Вам может понадобиться интеграл: $$\int \frac{dx}{\sqrt{a^2 + x^2}} = \mathrm{arth} \frac{x}{\sqrt{a^2+x^2}} + C,$$ где $\mathrm{arth} \,y$ обозначает обратный гиперболический тангенс числа $y$.
Диск радиусом $R$ заряжен поверхностной плотностью заряда $\sigma_R$. Определите потенциал $\varphi(y)$ в точке на оси на расстоянии $y$ от центра диска. Потенциал равен нулю на бесконечности.
Два таких диска радиусом $R$ заряжены поверхностной плотностью заряда $\sigma_R>0$ находятся параллельно друг другу. Расстояние между центрами дисков равно $2L$, центры находятся на оси дисков. В положении равновесия находятся заряд $q$ массой $m$, который может двигаться только вдоль оси дисков. Определите угловую частоту $\omega_1$ колебаний такого заряда. Какой знак заряда?
Теперь этот заряд может двигаться только в перпендикулярном направлении. Выразите угловую частоту $\omega_2$ колебаний в таком случае через $\omega_1$. Какой теперь знак заряда?
Боковая поверхность цилиндра радиусом $R$ и длиной $L$ заряжена поверхностной плотностью заряда $\sigma_L$. Определите потенциал в точке на оси на расстоянии $z$ от центра одного из оснований цилиндра. Потенциал равен нулю на бесконечности.
Два таких цилиндра (радиусом $R$ и длиной $L$, поверхность заряжена поверхностной плотностью заряда $\sigma_L>0$) поставлены рядом вплотную и имеют общую ось. В положении равновесия находятся заряд $q$ массой $m$, который может двигаться только вдоль оси цилиндров. Определите угловую частоту $\omega_3$ колебаний такого заряда. Какой знак заряда?
Теперь этот заряд может двигаться только в перпендикулярном направлении. Выразите угловую частоту $\omega_4$ колебаний в таком случае через $\omega_3$. Какой теперь знак заряда?
Заряженный цилиндр радиусом $R$ высотой $L=40R/9$ состоит из боковой поверхности и одного основания. Поверхностная плотность заряда боковой поверхности $\sigma_L$, основания $\sigma_R$. Если поместить точечный заряд в центр противоположного основания, то он окажется в положении равновесия. Определите отношение $\sigma_L/\sigma_R$.
Заряженный цилиндр радиусом $R=28b$ высотой $L=45b$ состоит из боковой поверхности и одного основания. Заряд боковой поверхности $\sigma_L=-8\sigma_0$, заряд основания $\sigma_R=25\sigma_0>0$. На оси этой системы помещают частицу c зарядом $q>0$. Оцените численно координаты $z$ (в единицах $b$) положений равновесия если частица может двигаться только вдоль оси. Координата $z$ отсчитывается как на картинке. Сделайте это максимально точно, однако, достаточно с точностью 1%. Ответы попадающие в 1% от правильного получат полный балл.
В условиях предыдущего пункта частицу поместили в ближайшее к цилиндру положение равновесия, её масса $m$. Определите угловую частоту $\omega$ малых колебаний частицы.
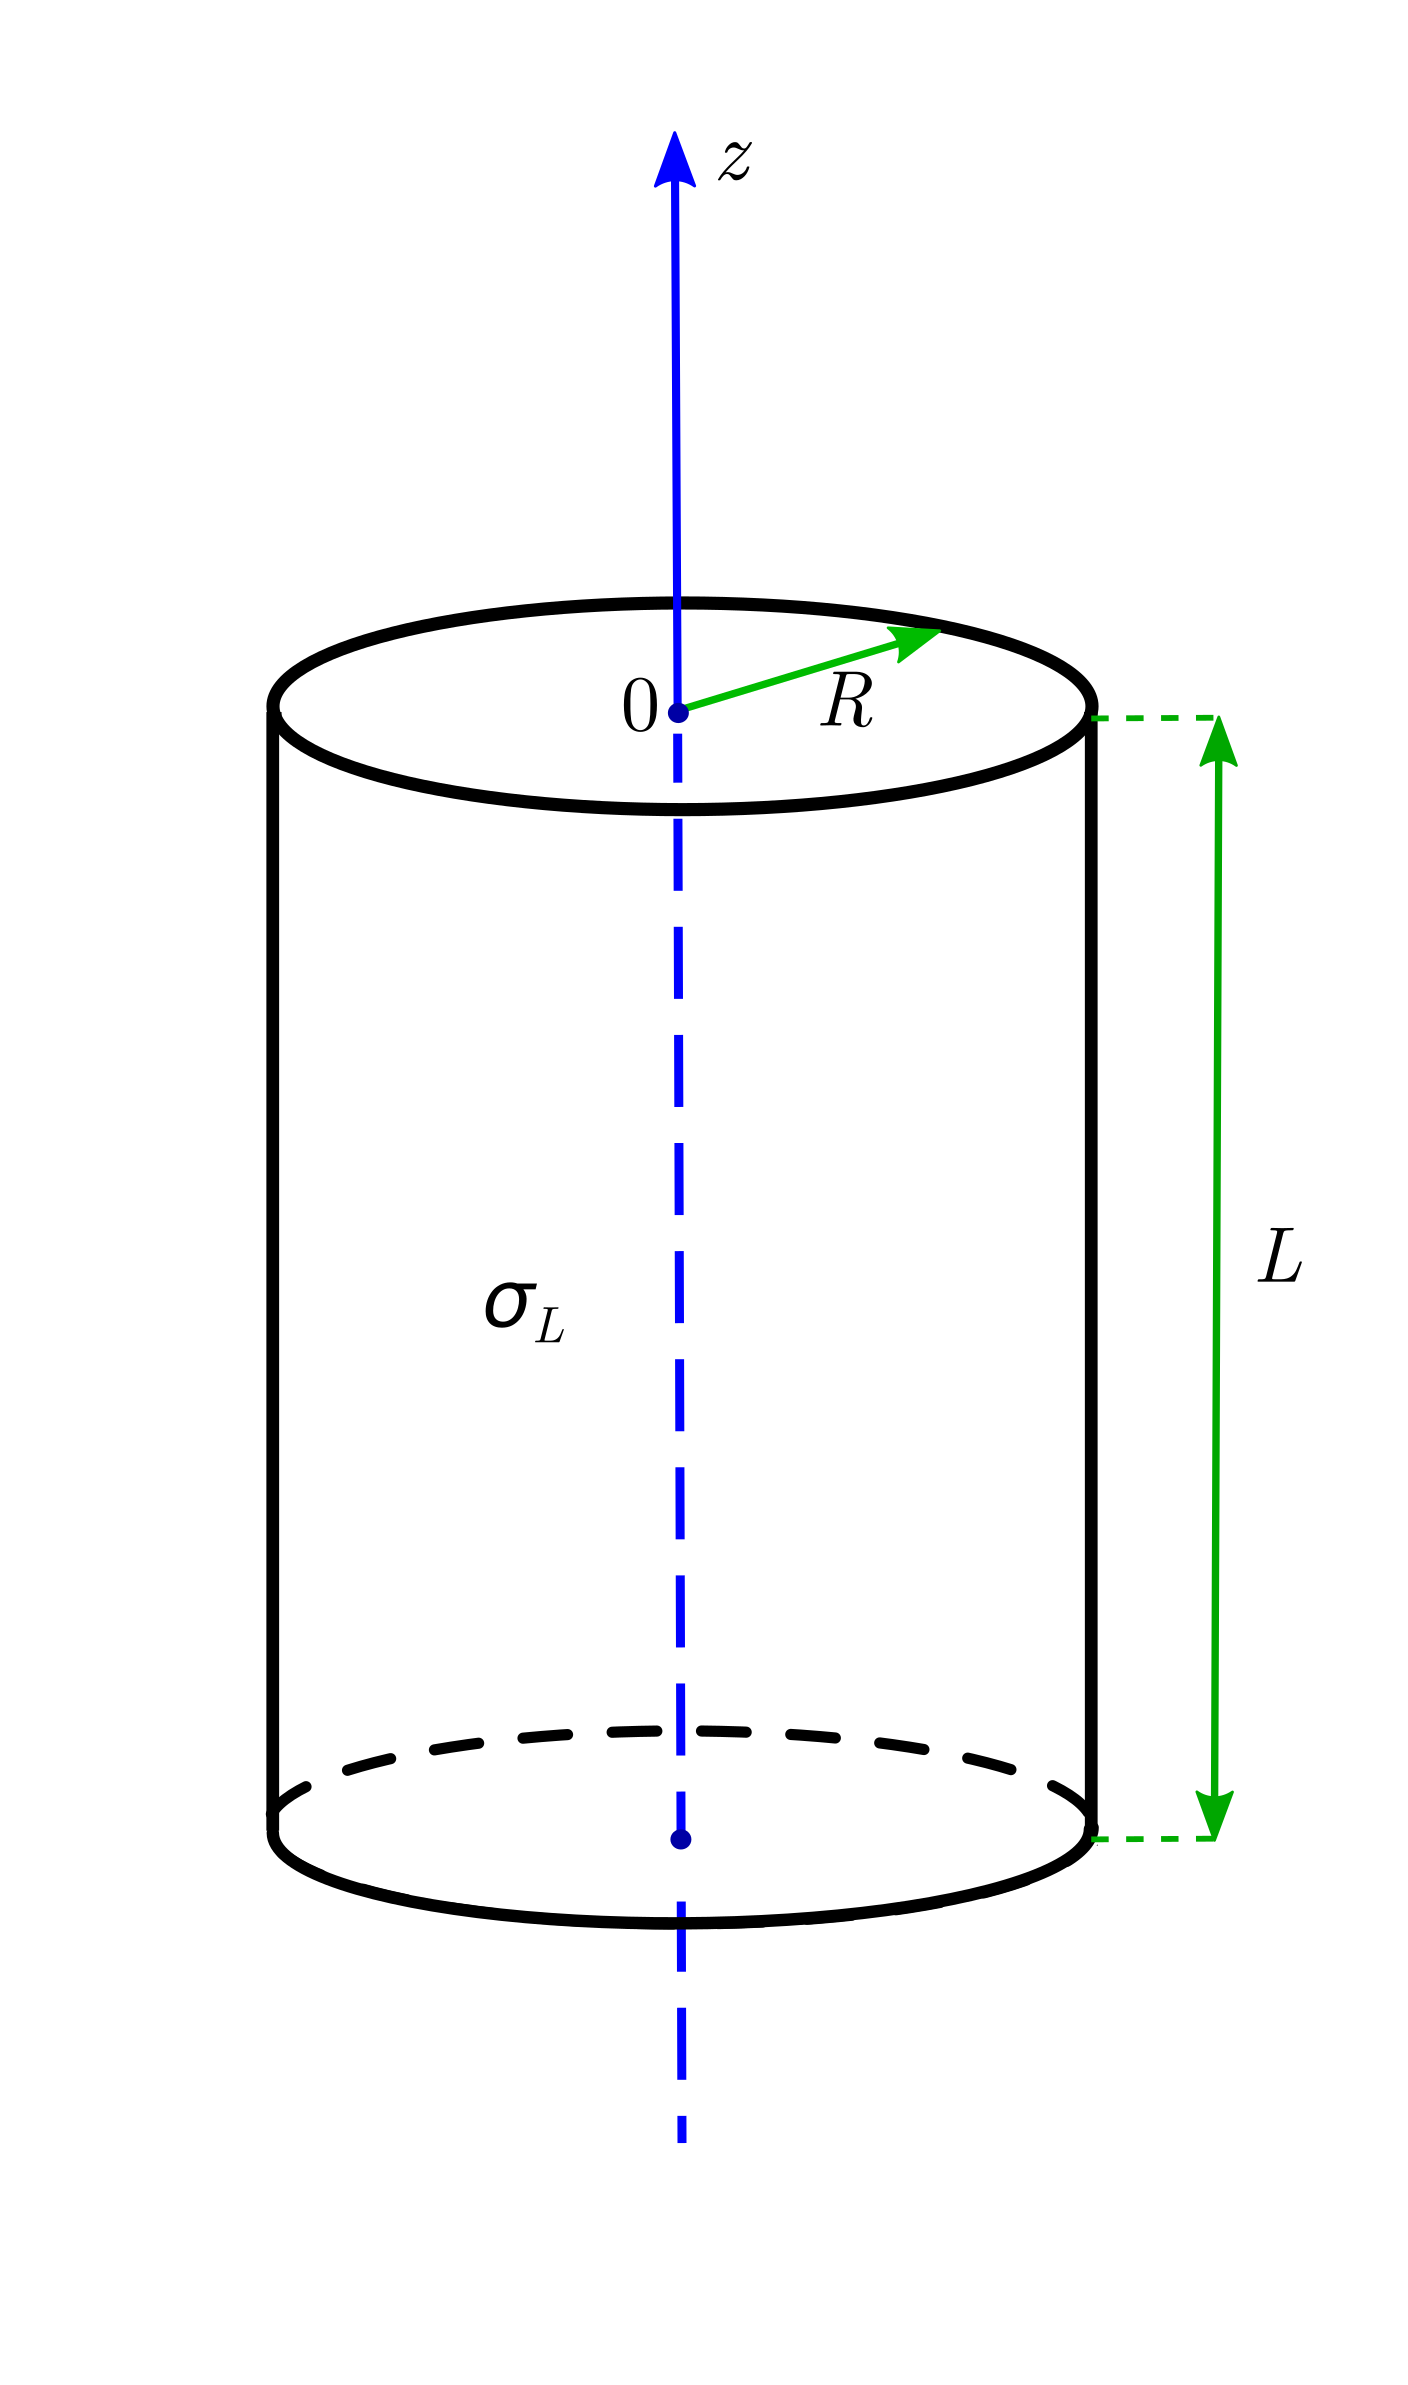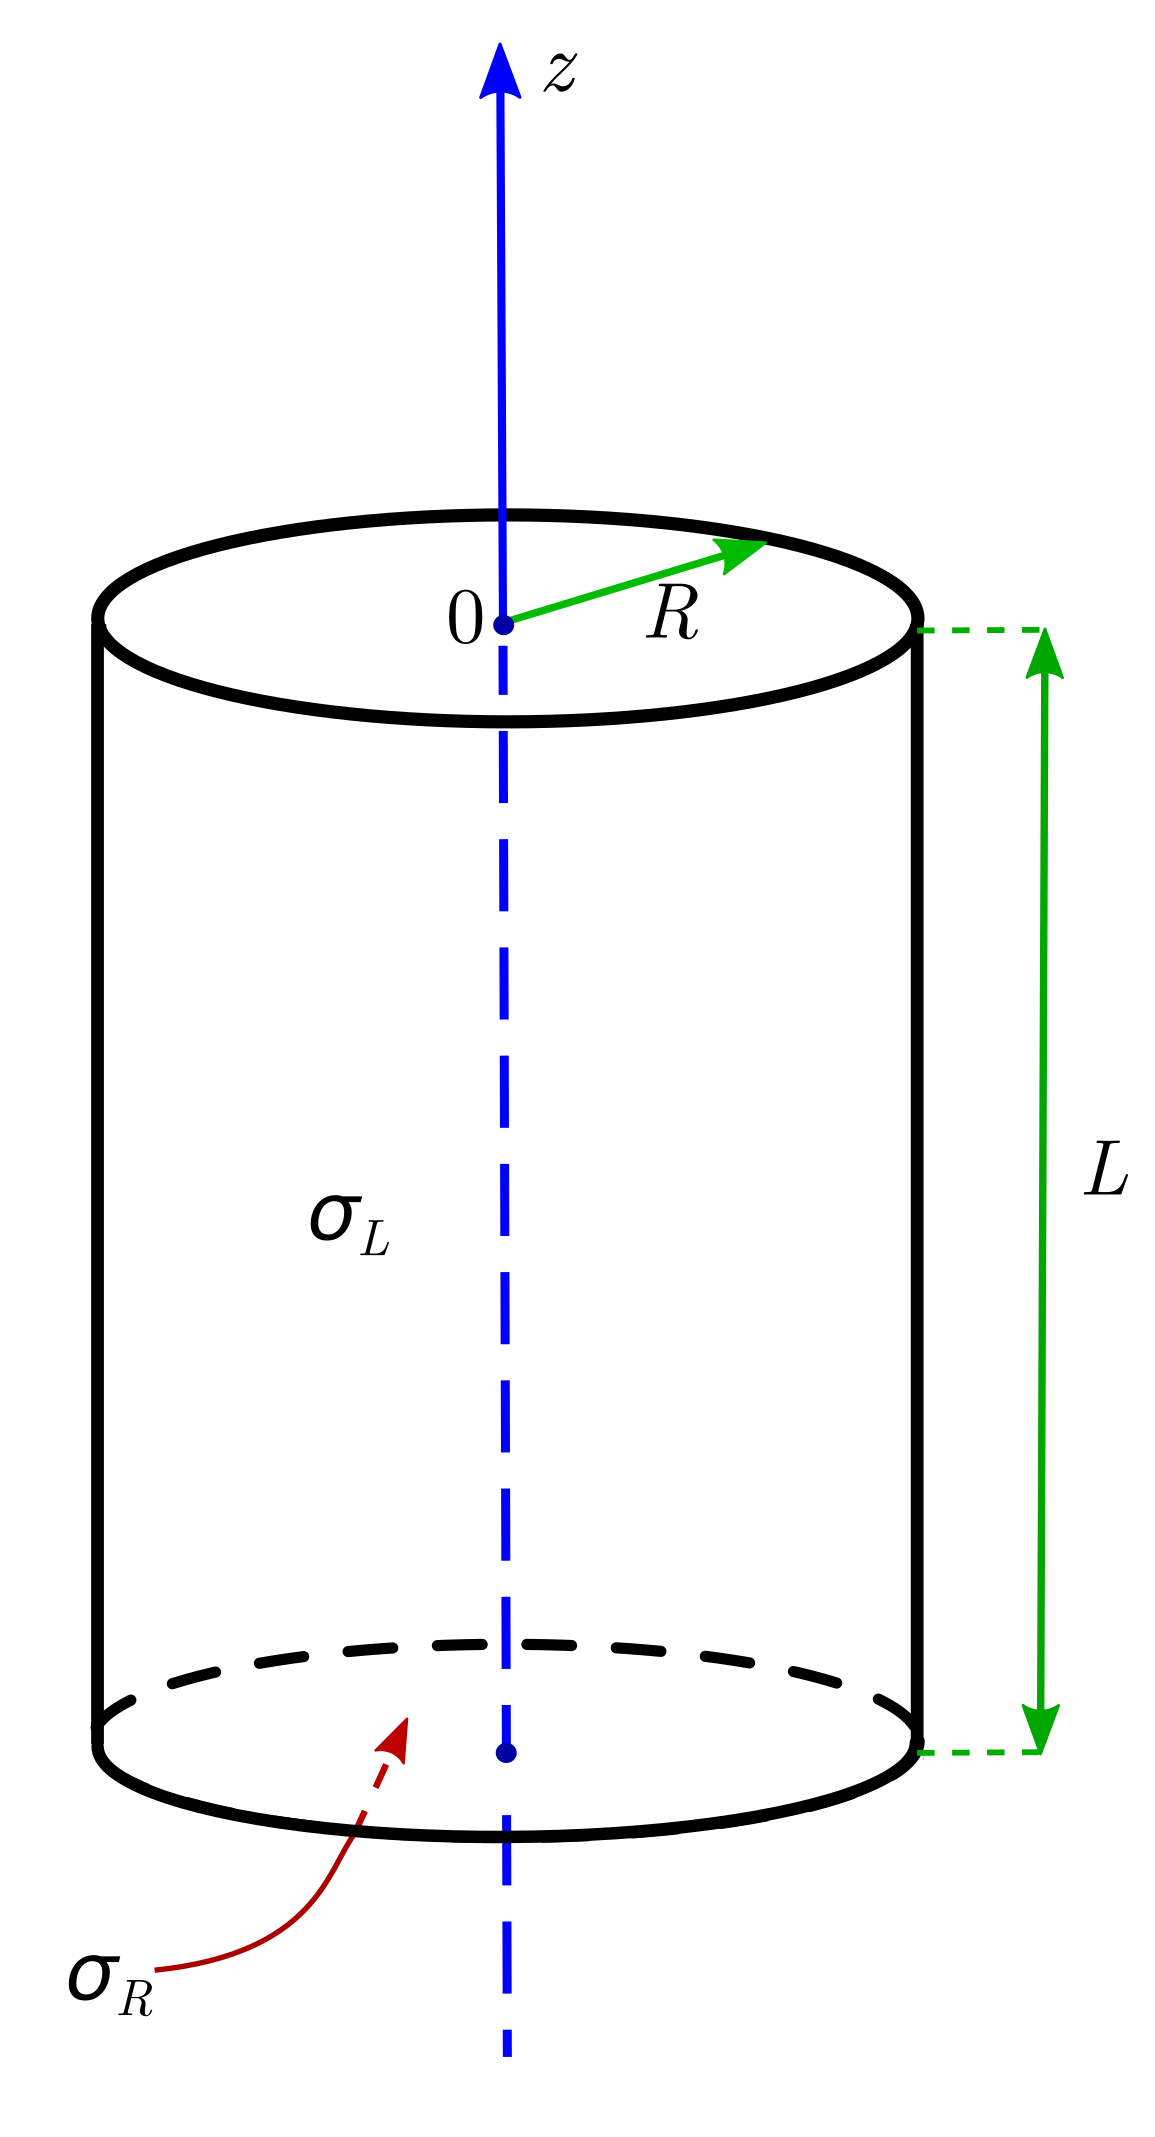
Диск радиусом $R$ заряжен поверхностной плотностью заряда $\sigma_R$. Определите потенциал $\varphi(y)$ в точке на оси на расстоянии $y$ от центра диска. Потенциал равен нулю на бесконечности.
Решение: Потенциал от кольца шириной $dr$ радиусом $r$ $$d \varphi = k \frac{\sigma_R \cdot 2 \pi r dr}{\sqrt{y^2 + r^2} }$$ Потенциал от всего диска находим интегрированием: $$\varphi(y)= \pi k \sigma_R \int^R_0 \frac{d(r^2)}{\sqrt{y^2 + r^2} } =2πk \sigma_R \left( \sqrt{R^2+y^2}- |y| \right)$$
Ответ: $$\varphi(y)=2πk \sigma_R \left( \sqrt{R^2+y^2}- |y| \right)$$

Два таких диска радиусом $R$ заряжены поверхностной плотностью заряда $\sigma_R>0$ находятся параллельно друг другу. Расстояние между центрами дисков равно $2L$, центры находятся на оси дисков. В положении равновесия находятся заряд $q$ массой $m$, который может двигаться только вдоль оси дисков. Определите угловую частоту $\omega_1$ колебаний такого заряда. Какой знак заряда?
Решение: При смещении заряда на $x$ вдоль оси на ближайшем диске оказывается внешнее кольцо шириной $\delta = 2 Rx/L$, которое создаёт возвращающую силу. Суммарное поле остальных зарядов равно нулю. Поле этого кольца $$E_x(x) = - k \frac{2\pi R \delta \sigma_R}{(L^2+R^2)} \frac{L}{\sqrt{L^2+R^2}}=-\frac{\sigma_R R^2}{\varepsilon_0 (L^2+R^2)^{3/2}}x.$$ Уравнение движения заряда $$m\ddot{x}=qE(x).$$ Угловая частота при колебаниях: $$\omega^2=\frac{q\sigma_R R^2}{m \varepsilon_0 (L^2+R^2)^{3/2}}.$$
Ответ: $$\omega^2=\frac{q\sigma_R R^2}{m \varepsilon_0 (L^2+R^2)^{3/2}},$$ $$q>0.$$

Теперь этот заряд может двигаться только в перпендикулярном направлении. Выразите угловую частоту $\omega_2$ колебаний в таком случае через $\omega_1$. Какой теперь знак заряда?
Решение: Используем теорему Гаусса для маленького цилиндра между дисками, чтобы найти зависимость радиального поля $E_r(r)$ от смещения от оси $r$: $$2\pi r \cdot 2x E_r(r) + 2\pi r^2 E_x(x) = 0$$ $$E_r(r)=-\frac{1}{2}E_x(x)\frac{r}{x}.$$ Заряд должен быть другого знака. Видно, что коэффициент в линейной зависимости в 2 раза меньше, поэтому, $$\omega_2 = \frac{\omega_1}{\sqrt{2}}.$$
Ответ: $$\omega_2 = \frac{\omega_1}{\sqrt{2}},$$ $$q<0.$$

Боковая поверхность цилиндра радиусом $R$ и длиной $L$ заряжена поверхностной плотностью заряда $\sigma_L$. Определите потенциал в точке на оси на расстоянии $z$ от центра одного из оснований цилиндра. Потенциал равен нулю на бесконечности.
Решение: Потенциал от кольца высотой $dl$ на расстоянии $l$ от нуля $$d \varphi (y) = k \frac{\sigma_L \cdot 2 \pi R dl}{\sqrt{(z+l)^2 + R^2}}.$$ Потенциал от всей боковой поверхности цилиндра находим интегрированием: $$\varphi (y) = 2 \pi k R \sigma_L \int^{L+z}_z \frac{d (l+z)}{\sqrt{(l+z)^2 + R^2}} = 2\pi k R\sigma_L \left( \mathrm{arth} \frac{L+z}{\sqrt{(L+z)^2 + R^2}} - \mathrm{arth} \frac{z}{\sqrt{z^2 + R^2}}\right).$$
Ответ: $$\varphi (y) = 2\pi k R \sigma_L \left( \mathrm{arth} \frac{L+z}{\sqrt{(L+z)^2 + R^2}} - \mathrm{arth} \frac{z}{\sqrt{z^2 + R^2}}\right).$$

Два таких цилиндра (радиусом $R$ и длиной $L$, поверхность заряжена поверхностной плотностью заряда $\sigma_L>0$) поставлены рядом вплотную и имеют общую ось. В положении равновесия находятся заряд $q$ массой $m$, который может двигаться только вдоль оси цилиндров. Определите угловую частоту $\omega_3$ колебаний такого заряда. Какой знак заряда?
Решение: При смещении заряда на $x$ вдоль оси на дальнем цилиндре оказывается внешнее кольцо шириной $\delta = 2x$, которое создаёт возвращающую силу. Суммарное поле остальных зарядов равно нулю. Поле этого кольца $$E_x(x) = k \frac{2\pi R \delta \sigma_L}{(L^2+R^2)} \frac{L}{\sqrt{L^2+R^2}}=\frac{\sigma_L R L}{\varepsilon_0 (L^2+R^2)^{3/2}}x.$$ Уравнение движения заряда $$m\ddot{x}=qE_x(x),$$ видно, что заряд должен быть отрицательным. Угловая частота при колебаниях: $$\omega_3^2=\frac{|q|\sigma_L R L}{m \varepsilon_0 (L^2+R^2)^{3/2}}.$$
Ответ: $$\omega_3^2=\frac{|q|\sigma_L R L}{m \varepsilon_0 (L^2+R^2)^{3/2}},$$ $$q<0.$$

Теперь этот заряд может двигаться только в перпендикулярном направлении. Выразите угловую частоту $\omega_4$ колебаний в таком случае через $\omega_3$. Какой теперь знак заряда?
Решение: Всё происходит аналогично A3, то есть $$E_r(r)=-\frac{1}{2}E_x(x)\frac{r}{x},$$ значит $\omega^2_4 = \omega^2_3/2$ и заряд тоже должен поменять знак.
Ответ: $$\omega_4 = \frac{\omega_3}{\sqrt{2}},$$ $$q>0.$$

Заряженный цилиндр радиусом $R$ высотой $L=40R/9$ состоит из боковой поверхности и одного основания. Поверхностная плотность заряда боковой поверхности $\sigma_L$, основания $\sigma_R$. Если поместить точечный заряд в центр противоположного основания, то он окажется в положении равновесия. Определите отношение $\sigma_L/\sigma_R$.
Решение: Напряженность поля, создаваемого основанием цилиндра найдём как $$E_R = - \left. \frac{d \varphi}{d y} \right|_L.$$ Эта напряженность равна $$E_R = 2\pi \sigma_R k \left( 1 - \frac{L}{\sqrt{R^2+L^2}} \right).$$ Напряженность поля, создаваемого боковыми стенками цилиндра найдём как $$E_L = - \left. \frac{d \varphi}{d z} \right|_0.$$ Эта напряженность равна $$E_L = 2\pi \sigma_L k \left( 1 - \frac{R}{\sqrt{R^2+L^2}} \right).$$ Суммарное поле равно нулю, отсюда получаем: $$\frac{\sigma_{L}}{\sigma_{R}}=-\frac{\sqrt{R^{2}+L^{2}}-L}{\sqrt{R^{2}+L^{2}}-R}=-\frac{41-40}{41-9}=-\frac{1}{32}$$
Ответ: $$\frac{\sigma_{L}}{\sigma_{R}}=-\frac{\sqrt{R^{2}+L^{2}}-L}{\sqrt{R^{2}+L^{2}}-R}=-\frac{1}{32}$$

Заряженный цилиндр радиусом $R=28b$ высотой $L=45b$ состоит из боковой поверхности и одного основания. Заряд боковой поверхности $\sigma_L=-8\sigma_0$, заряд основания $\sigma_R=25\sigma_0>0$. На оси этой системы помещают частицу c зарядом $q>0$. Оцените численно координаты $z$ (в единицах $b$) положений равновесия если частица может двигаться только вдоль оси.  Координата $z$ отсчитывается как на картинке.  Сделайте это максимально точно, однако, достаточно с точностью 1%. Ответы попадающие в 1% от правильного получат полный балл.
Решение: Ищем такую точку, в которой суммарное поле равно нулю. Далее все длины измеряем в единицах $b$. Для точек с координатами $z>-45$ получаем уравнение $$E_{основание}(z)+E_{бок}(z) = 0,$$ $$25\left(\frac{45+z}{\sqrt{28^2+(45+z)^2}} -1 \right) - 8 \left(\frac{28}{\sqrt{28^2+(45+z)^2}} - \frac{28}{\sqrt{28^2+z^2}} \right) =0 .$$ Чтобы решить уравнение на калькуляторе, представим его в виде $z=f(z)$: $$f(z) = - \frac{901}{25} + \sqrt{28^2+(45+z)^2} \left(1- \frac{224}{25 \sqrt{28^2+z^2}} \right).$$ Получается ответ $z=0$. Можно его подставить в $f(z)$ и в этом явно убедиться. Для того, чтобы учесть точки с координатами $z<-45$, составим следующее уравнение (меняется поле диска): $$25\left(\frac{45+z}{\sqrt{28^2+(45+z)^2}} +1 \right) - 8 \left(\frac{28}{\sqrt{28^2+(45+z)^2}} - \frac{28}{\sqrt{28^2+z^2}} \right) =0 .$$ Чтобы решить уравнение на калькуляторе, представим его в виде $z=f(z)$: $$f(z) = - \frac{901}{25} - \sqrt{28^2+(45+z)^2} \left(1+ \frac{224}{25 \sqrt{28^2+z^2}} \right).$$ Данное уравнение сходится очень медленно. Можно найти его корень методом бинарного поиска: подставляя некоторое число и проводя итерации наблюдать, увеличивается или уменьшается величина $z$. Правильный ответ $z = -1632.60163579414519440461610908047948157856626649004333963591...$
Ответ: $$\frac{z}{b}=0.$$ $$\frac{z}{b} = -1632.60163579414519440461610908047948157856626649004333963591...$$

В условиях предыдущего пункта частицу поместили в ближайшее к цилиндру положение равновесия, её масса $m$. Определите угловую частоту $\omega$ малых колебаний частицы.
Решение: Выбираем точку с координатой $z=0$. Раскладываем напряженность поля, получаем, что в этой точке $E(z) = - \alpha z$, $\alpha=2\pi \sigma_0 k \cdot \frac{560}{2809} \frac{z}{b}$. Из уравнения колебаний $$m \ddot{z} = - q \alpha z$$ получаем ответ.
Ответ: $$\omega^2 = \frac{560 \sigma_0}{5618 \varepsilon_0 b m}$$
Темы:
T, Электростатика, Цилиндр, Электромагнетизм, Сборы XY, X, 2022, Расчет полей